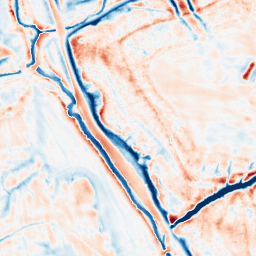
Category: edge_preserving
Decomposition family: bilateral
Decomposition parameters: d: 21
sigma_color: 25
sigma_space: 150
Upsampling method: sinc_hamming
Upsampling parameters: scale: 2
kernel_size: 4
Upsampling scale: 2